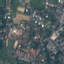
Label: Residential